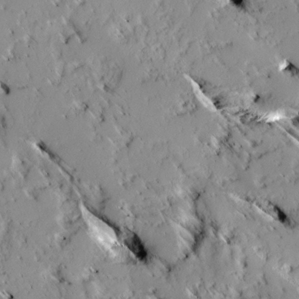
Label: non_frost